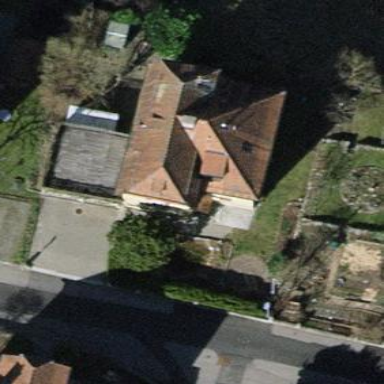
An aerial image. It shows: Detached building.